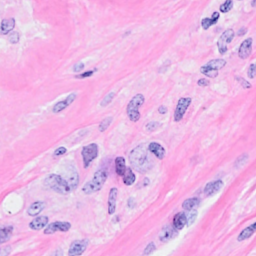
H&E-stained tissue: Breast